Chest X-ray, AP view. Patient: 40 years old, sex M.
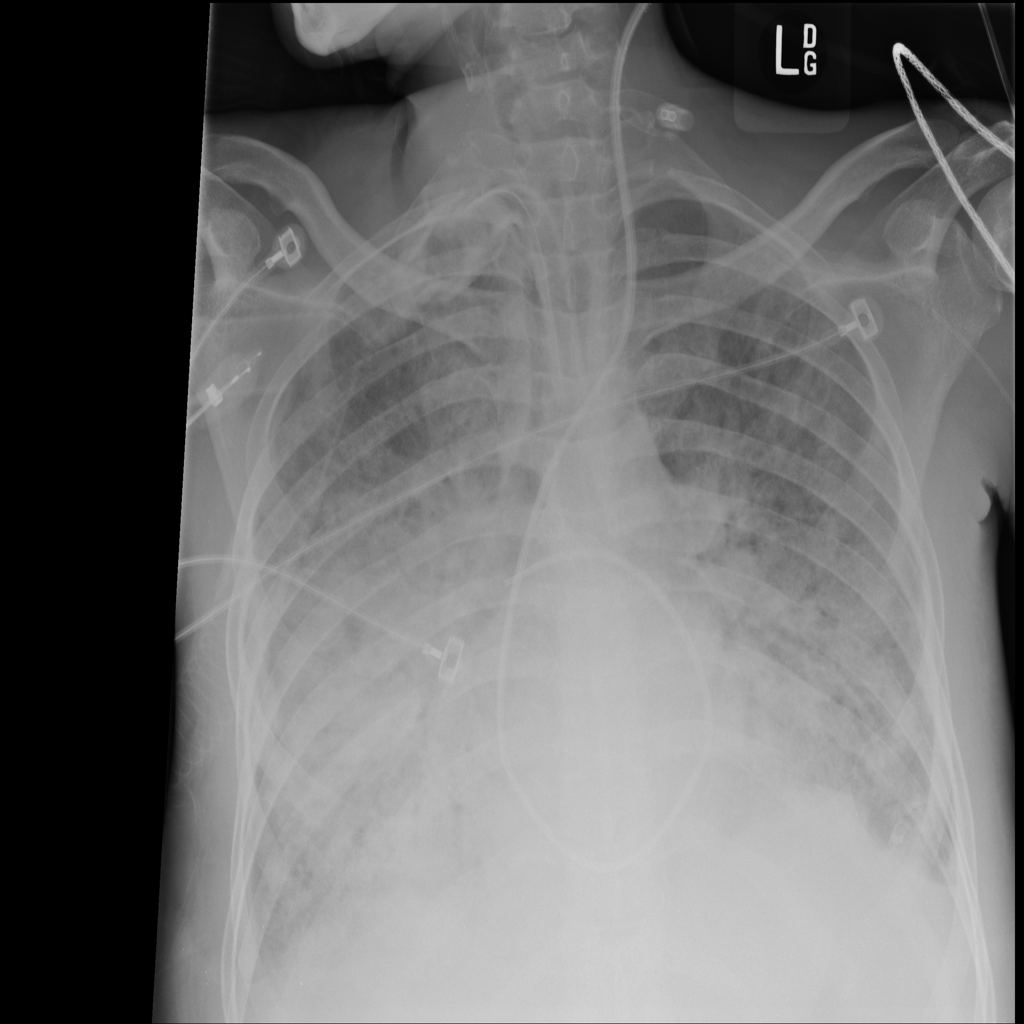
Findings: Infiltration